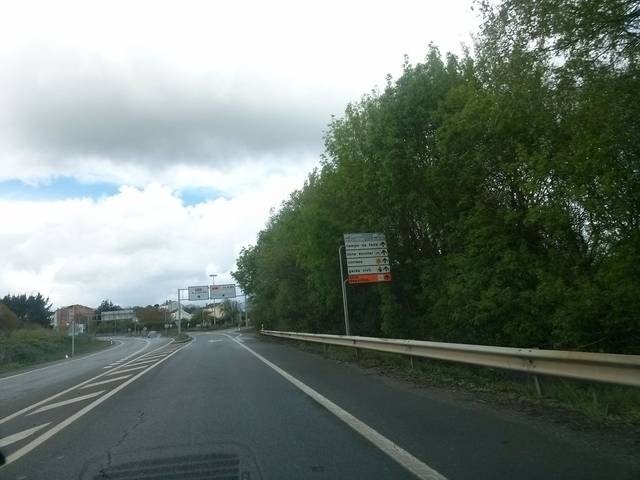
Region: Spain
Coordinates: 43.115, -7.619